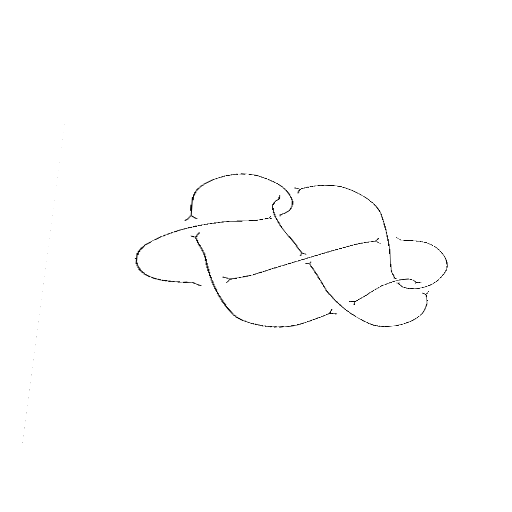
Crossing number: 9